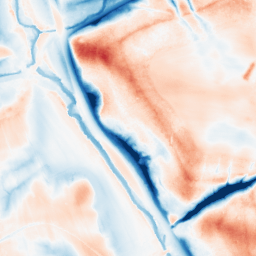
Category: trend_removal
Decomposition family: local_polynomial
Decomposition parameters: window_size: 51
degree: 2
Upsampling method: quartic
Upsampling parameters: scale: 2
Upsampling scale: 2